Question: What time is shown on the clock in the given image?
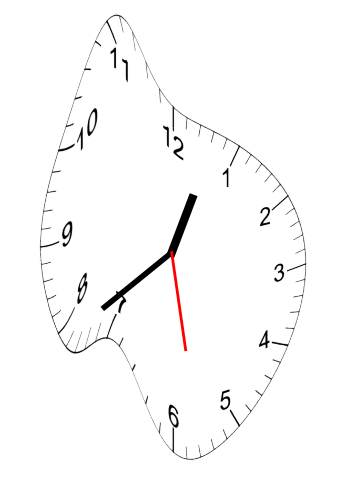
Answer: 12:38:28